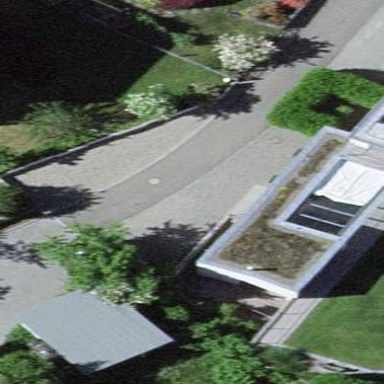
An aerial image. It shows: View of roof of building.